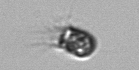
Label: Balanion